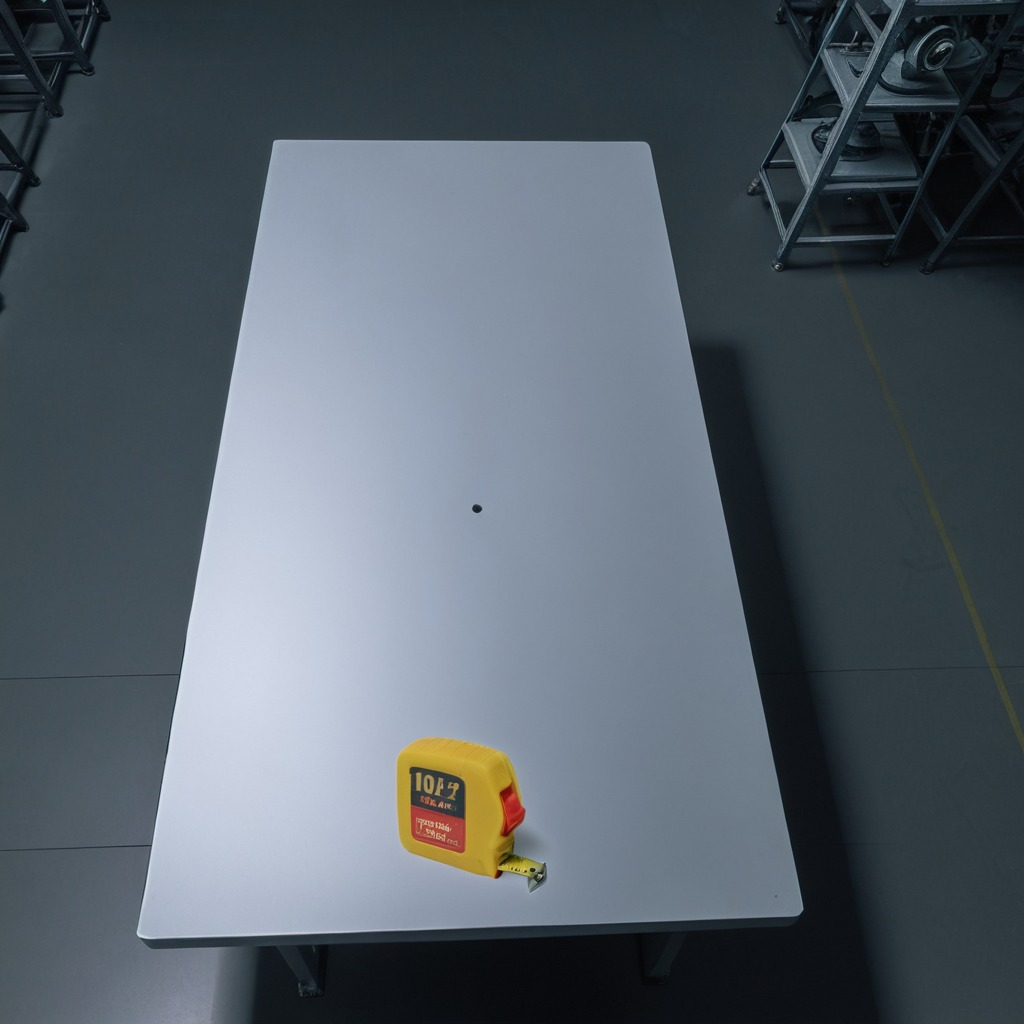
A measuring tape is lying on the tabletop.